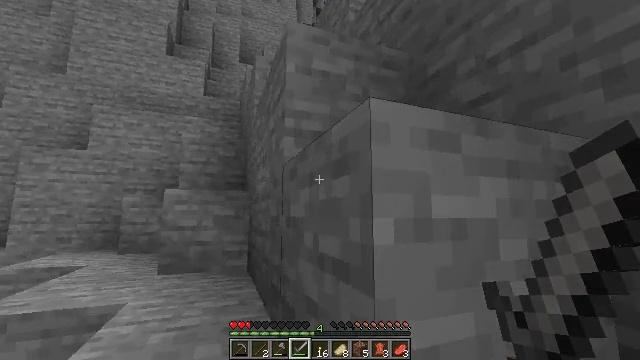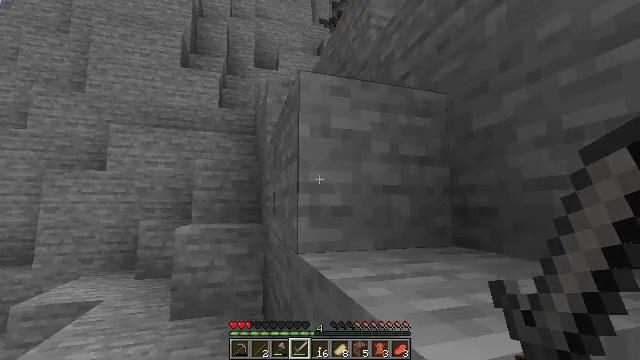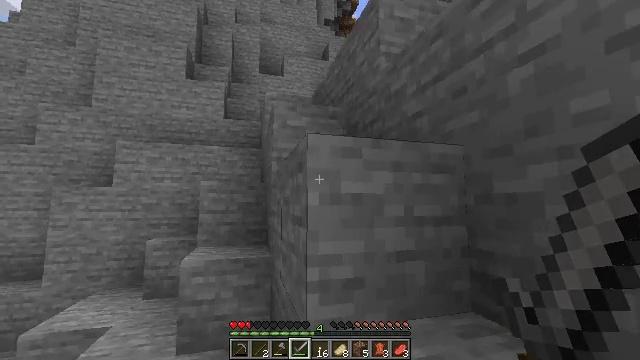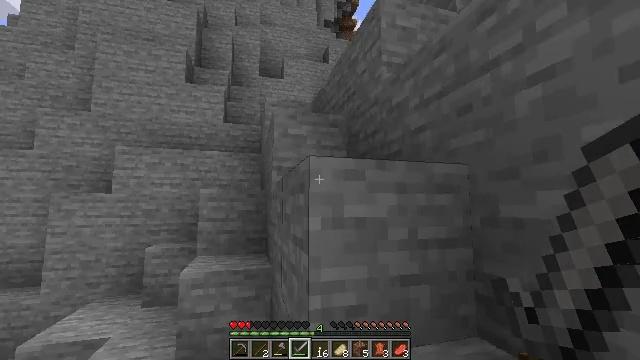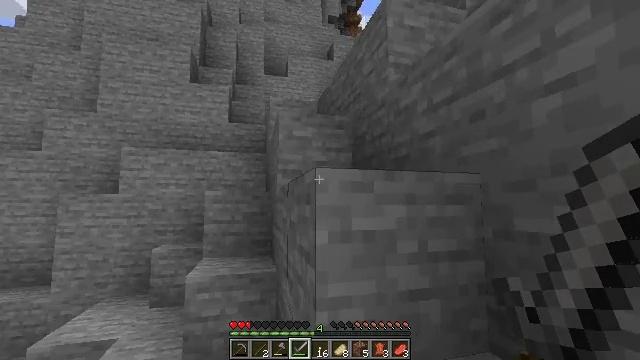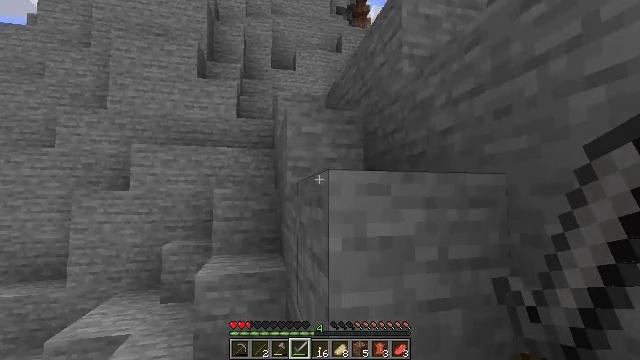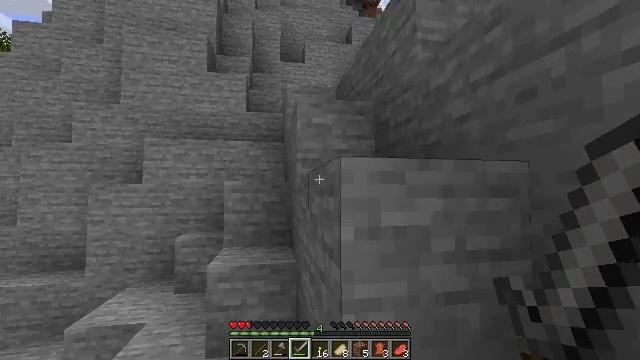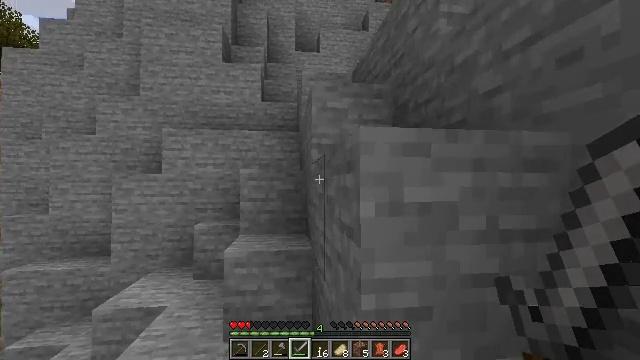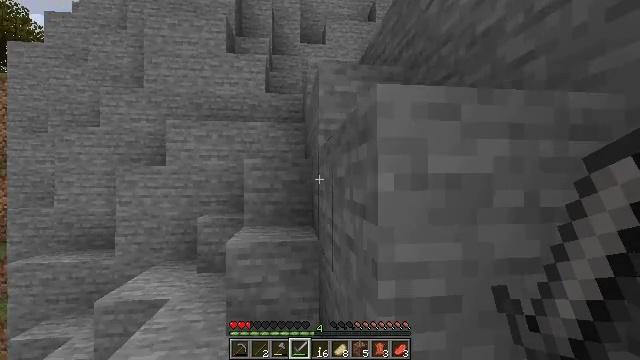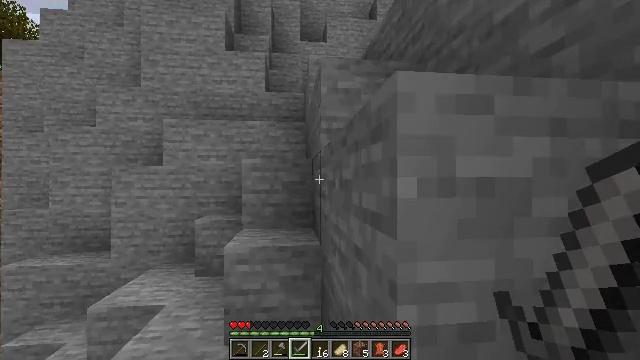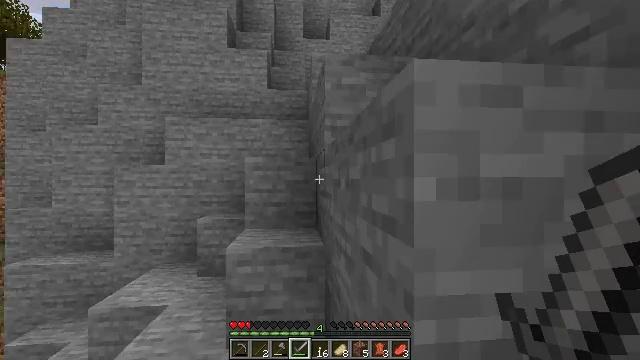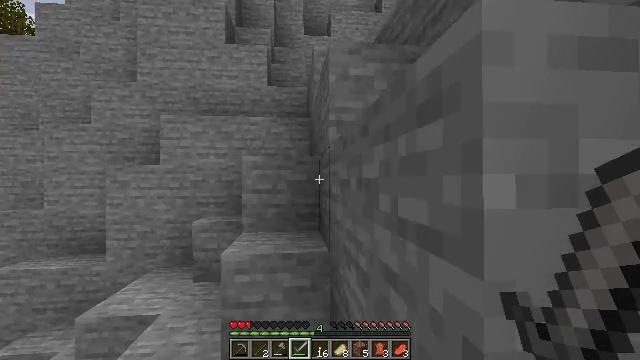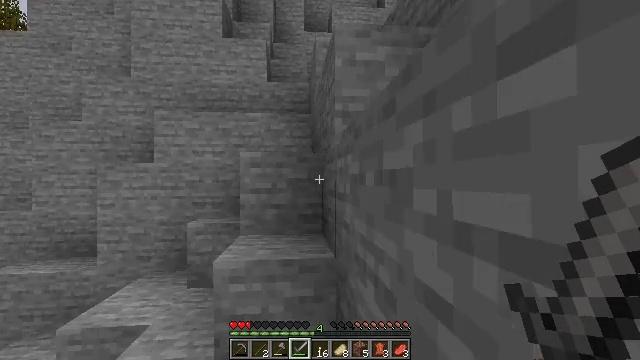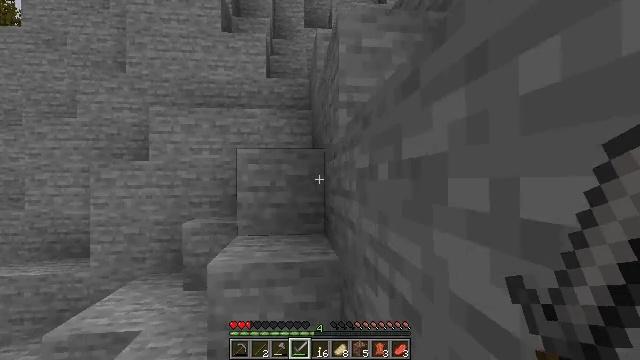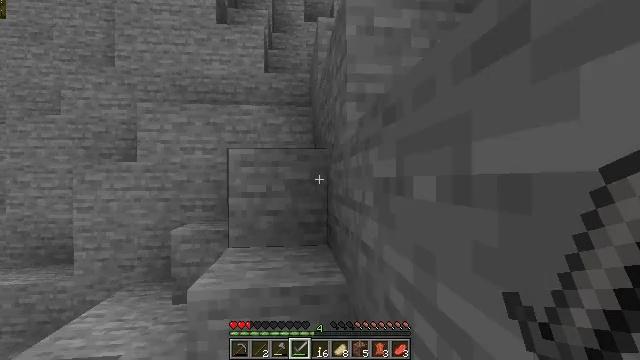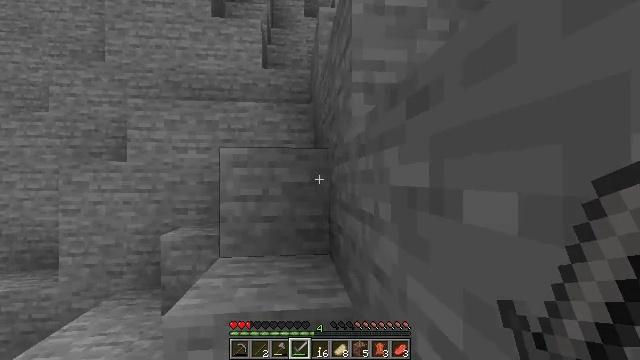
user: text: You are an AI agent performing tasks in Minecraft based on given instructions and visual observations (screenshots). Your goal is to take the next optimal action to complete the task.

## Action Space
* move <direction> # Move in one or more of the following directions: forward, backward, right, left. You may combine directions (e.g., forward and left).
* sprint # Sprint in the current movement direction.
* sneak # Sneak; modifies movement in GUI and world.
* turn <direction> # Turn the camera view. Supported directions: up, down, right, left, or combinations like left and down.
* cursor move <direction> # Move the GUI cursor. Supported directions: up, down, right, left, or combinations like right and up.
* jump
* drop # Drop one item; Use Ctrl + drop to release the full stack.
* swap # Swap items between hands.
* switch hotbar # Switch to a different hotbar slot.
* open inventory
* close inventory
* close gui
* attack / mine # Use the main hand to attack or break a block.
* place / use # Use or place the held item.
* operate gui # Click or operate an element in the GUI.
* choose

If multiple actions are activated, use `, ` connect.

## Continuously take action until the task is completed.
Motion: motion action
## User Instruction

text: Mine the dandelion from the ground.
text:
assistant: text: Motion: move forward, turn left and down, jump
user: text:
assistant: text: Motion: move forward, turn left, jump
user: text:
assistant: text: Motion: move forward, jump
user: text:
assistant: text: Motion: move forward, turn left
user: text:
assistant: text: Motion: move forward, turn left and down
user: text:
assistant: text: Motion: move forward, turn left and down
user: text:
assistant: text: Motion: move forward, turn left and down
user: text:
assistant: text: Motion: move forward, turn left
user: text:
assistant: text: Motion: move forward
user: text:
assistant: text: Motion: move forward
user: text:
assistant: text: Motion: move forward
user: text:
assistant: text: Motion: move forward
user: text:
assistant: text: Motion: move forward
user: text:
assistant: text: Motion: move forward
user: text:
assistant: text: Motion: move forward
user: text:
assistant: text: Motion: move forward, turn left
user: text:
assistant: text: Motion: move forward, turn left and down, jump
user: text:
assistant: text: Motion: move forward, jump
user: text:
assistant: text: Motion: move forward, jump
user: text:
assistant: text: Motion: move forward, jump
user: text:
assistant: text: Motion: move forward, turn right
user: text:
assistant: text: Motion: move forward
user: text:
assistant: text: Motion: move forward
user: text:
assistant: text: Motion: move forward
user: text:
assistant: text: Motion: move forward, jump
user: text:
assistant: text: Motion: move forward, jump
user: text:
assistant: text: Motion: move forward, jump
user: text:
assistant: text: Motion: move forward
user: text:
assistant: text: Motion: move forward, turn down
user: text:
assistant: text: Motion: move forward, jump